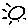
Label: sun